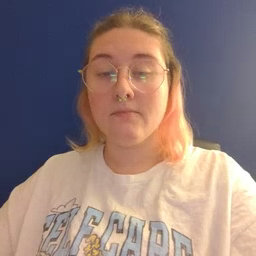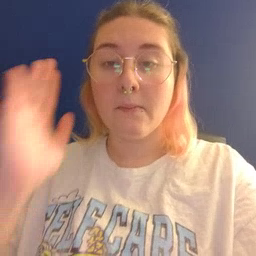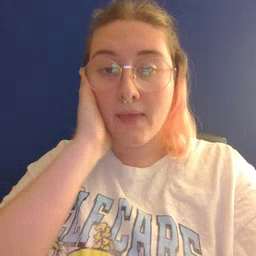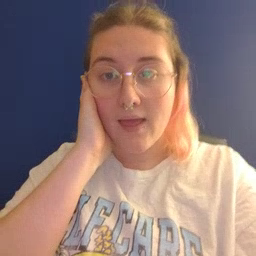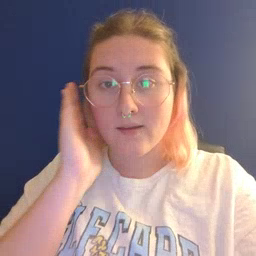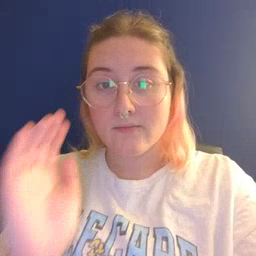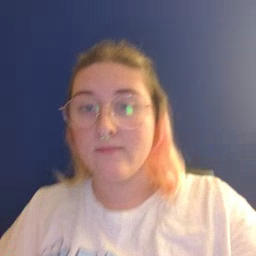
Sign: bed